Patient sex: M
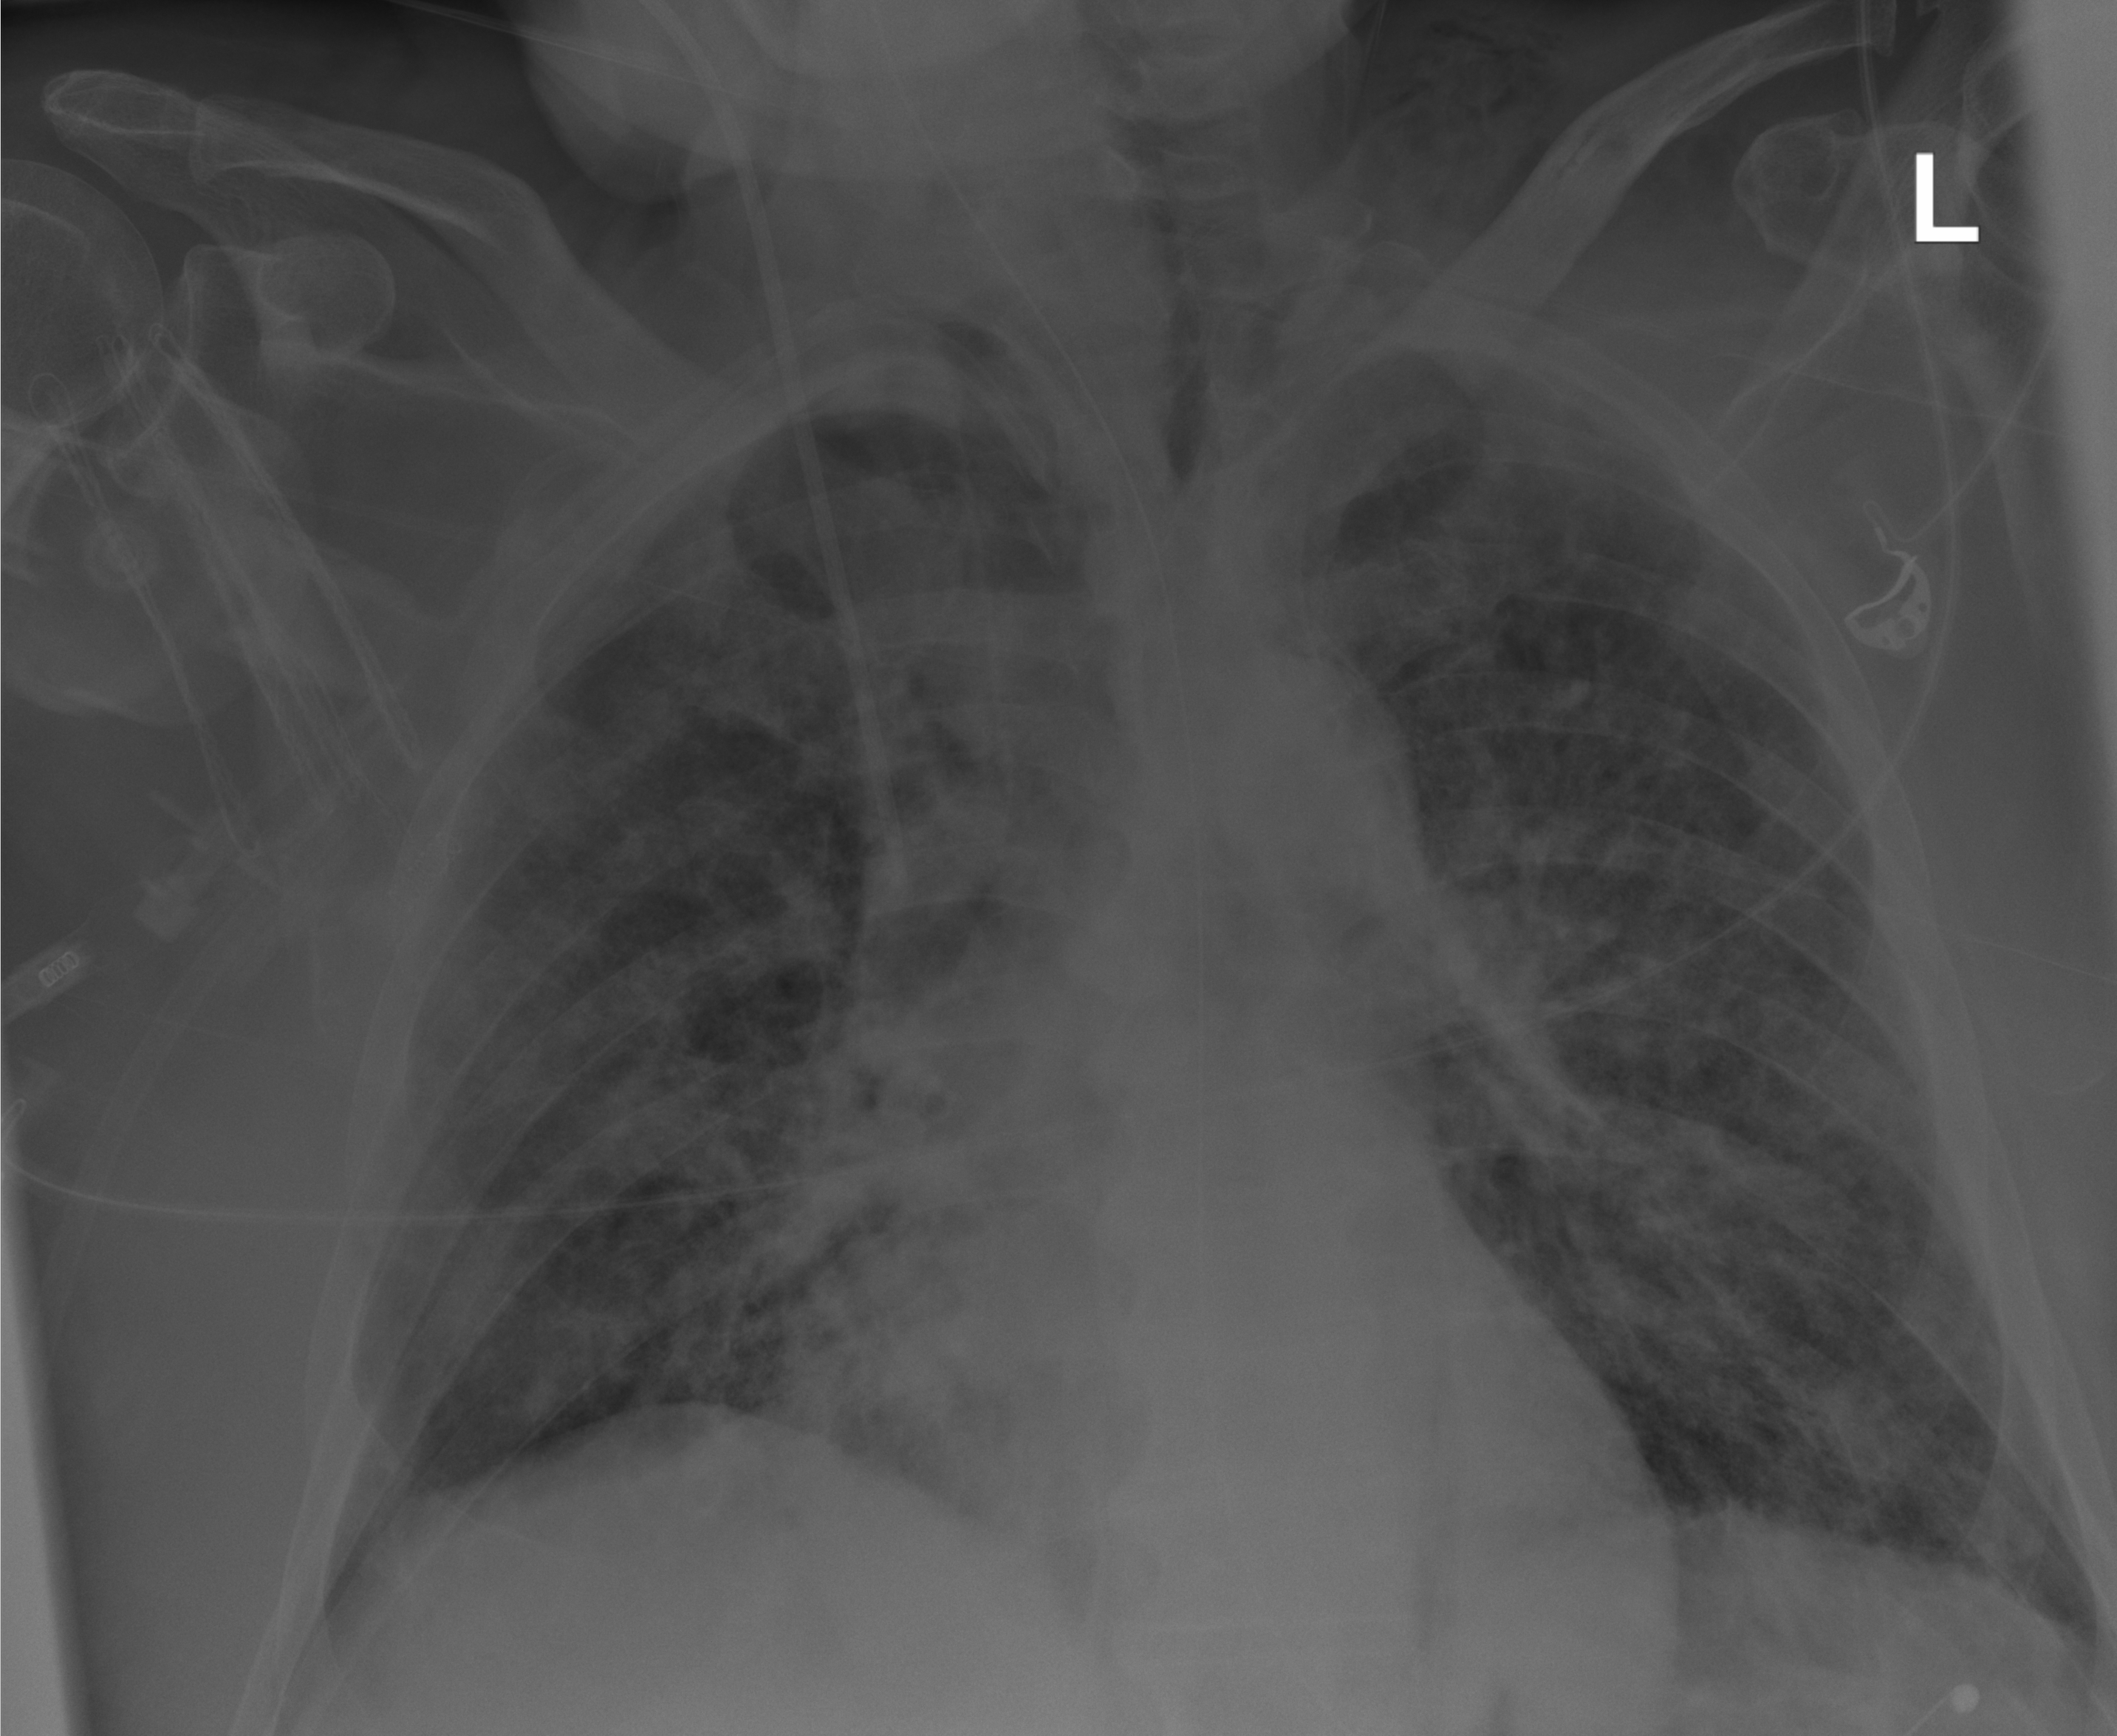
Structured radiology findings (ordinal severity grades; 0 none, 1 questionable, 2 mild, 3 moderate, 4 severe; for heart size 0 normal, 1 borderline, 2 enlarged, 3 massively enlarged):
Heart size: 0
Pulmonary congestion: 1
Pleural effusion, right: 0
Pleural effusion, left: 0
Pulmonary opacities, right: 4
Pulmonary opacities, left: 4
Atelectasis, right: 0
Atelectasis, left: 0